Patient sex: F
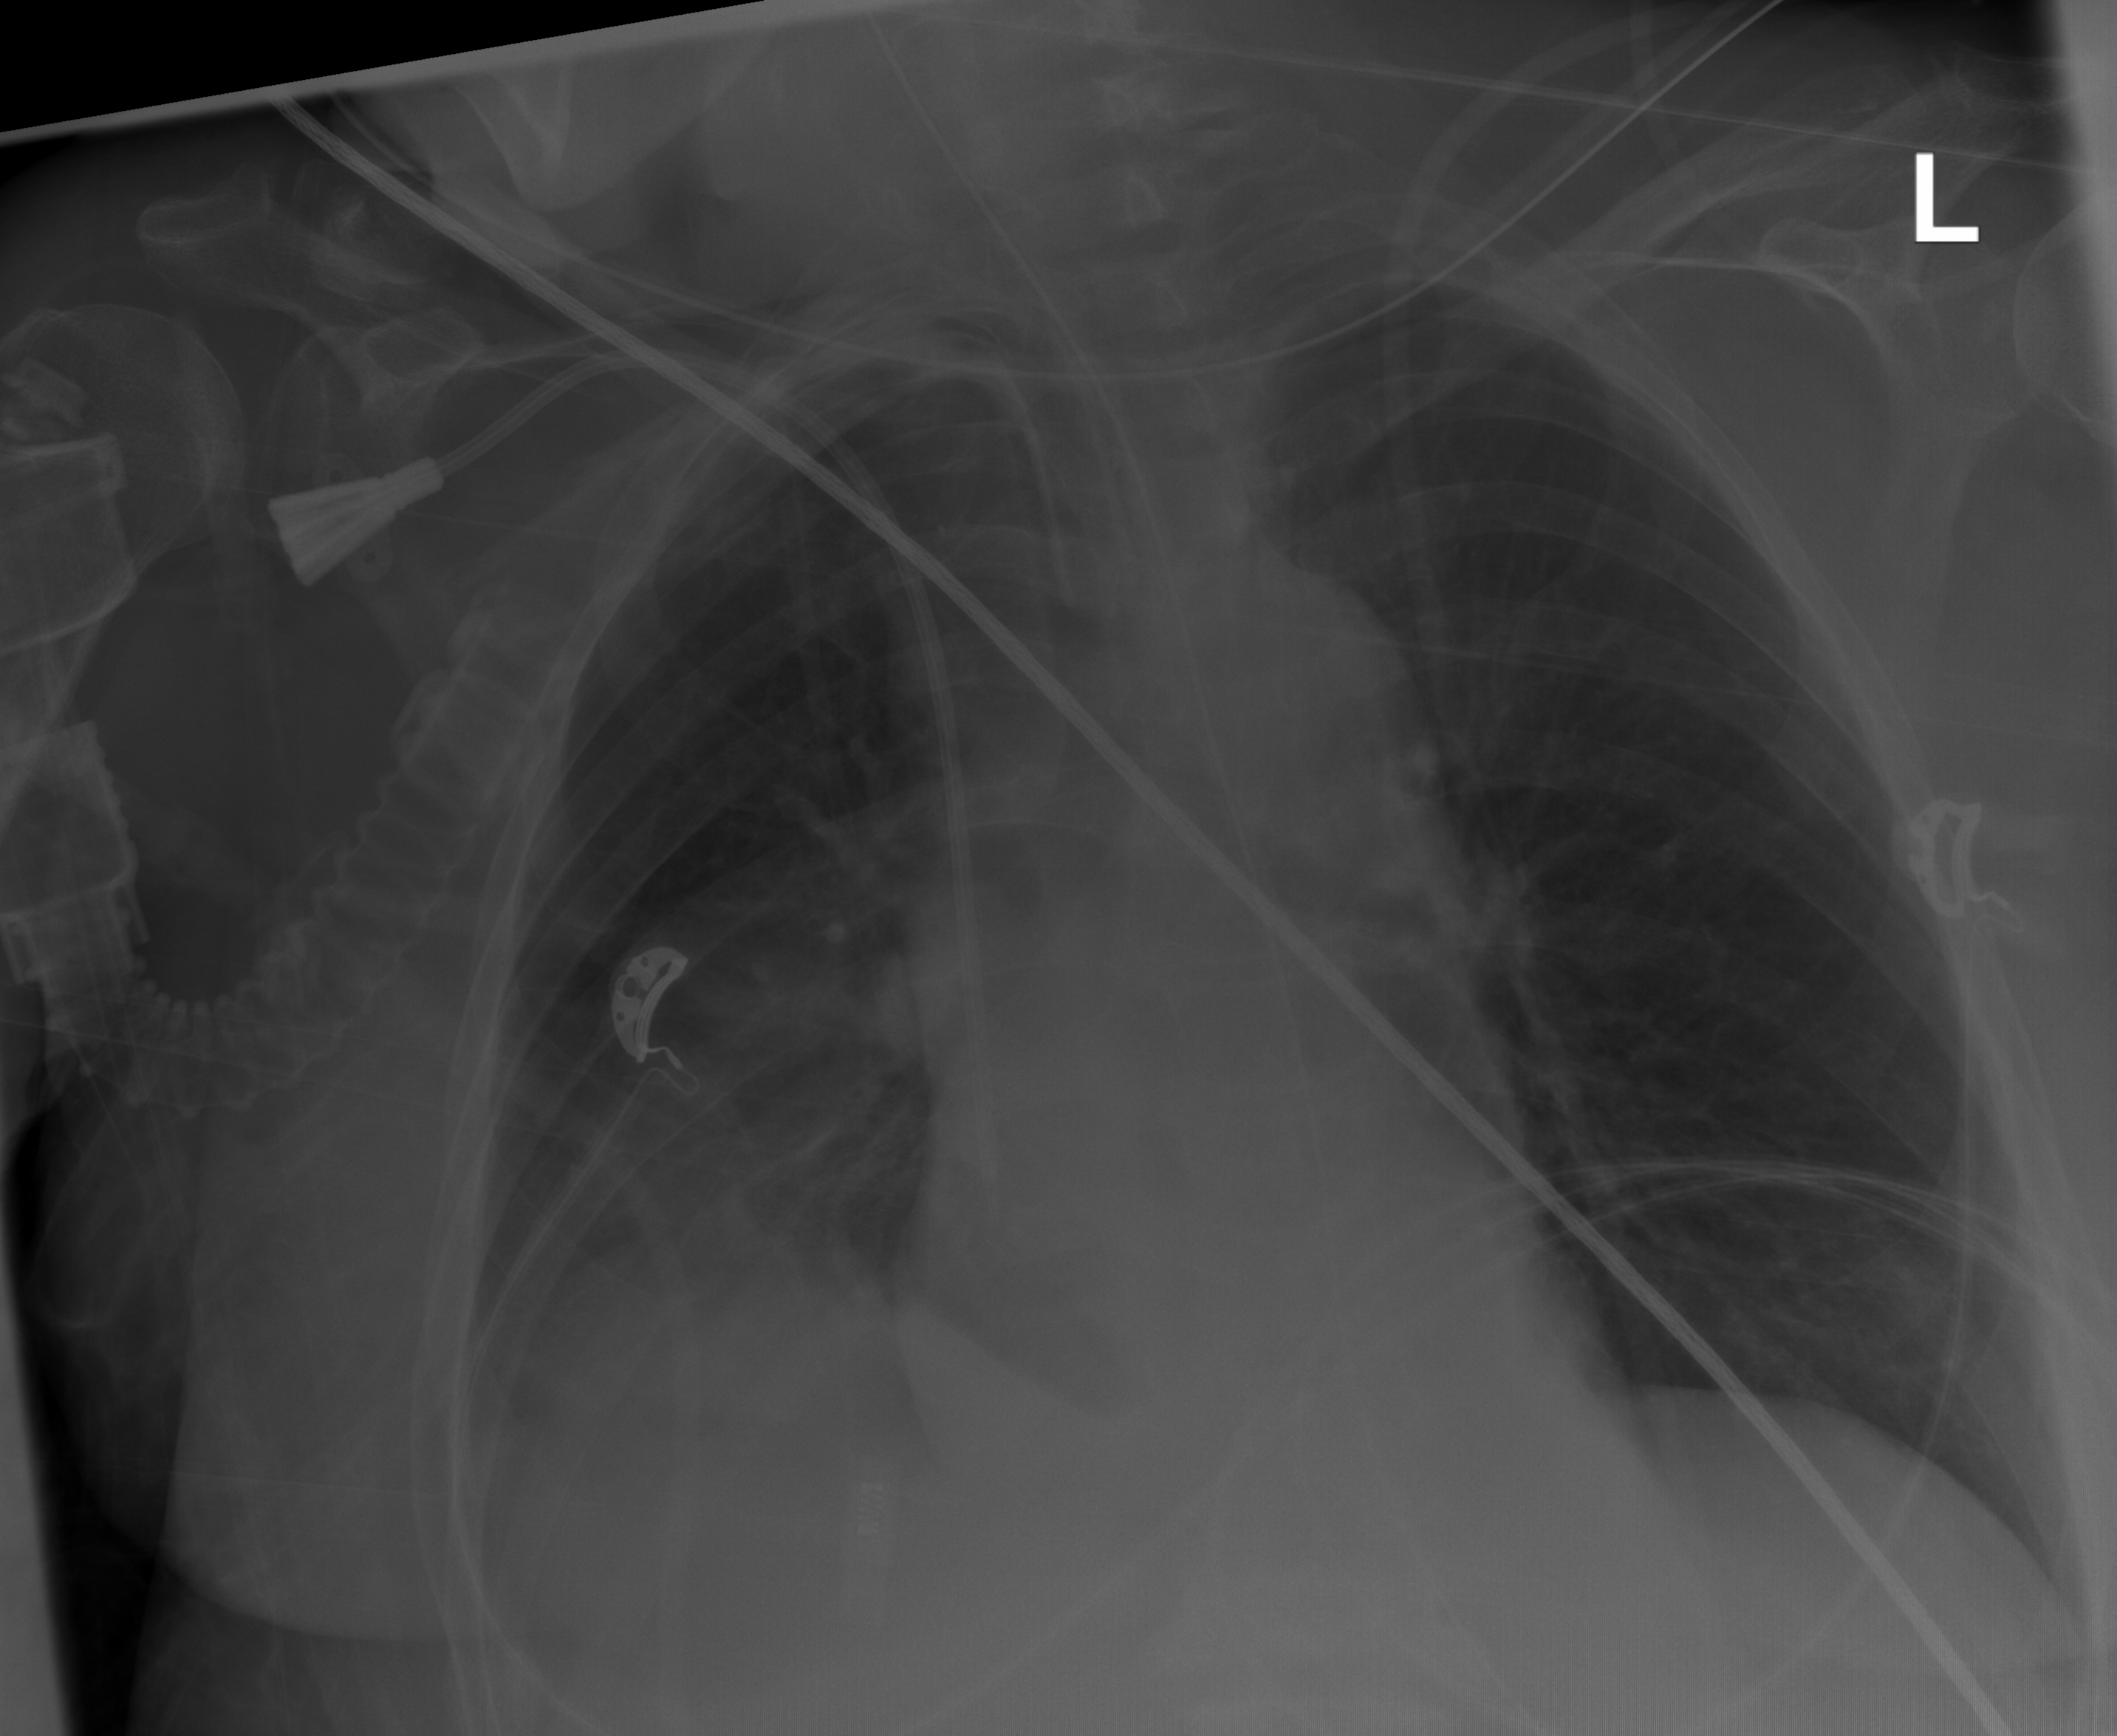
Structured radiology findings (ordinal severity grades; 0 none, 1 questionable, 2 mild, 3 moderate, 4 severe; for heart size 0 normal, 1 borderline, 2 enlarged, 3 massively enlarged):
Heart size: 0
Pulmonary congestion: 0
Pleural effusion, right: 3
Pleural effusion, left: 0
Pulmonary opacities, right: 0
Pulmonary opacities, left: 0
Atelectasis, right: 2
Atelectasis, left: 0